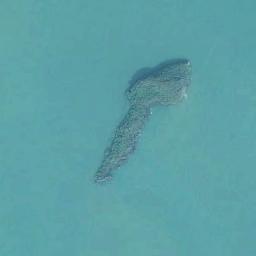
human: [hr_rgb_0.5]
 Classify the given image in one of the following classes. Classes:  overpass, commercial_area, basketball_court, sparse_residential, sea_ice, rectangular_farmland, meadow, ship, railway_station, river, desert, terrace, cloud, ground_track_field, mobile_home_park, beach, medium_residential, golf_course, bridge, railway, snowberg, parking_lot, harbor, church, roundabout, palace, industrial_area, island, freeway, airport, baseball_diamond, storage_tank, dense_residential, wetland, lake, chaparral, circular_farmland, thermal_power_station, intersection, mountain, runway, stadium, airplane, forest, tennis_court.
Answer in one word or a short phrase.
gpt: island